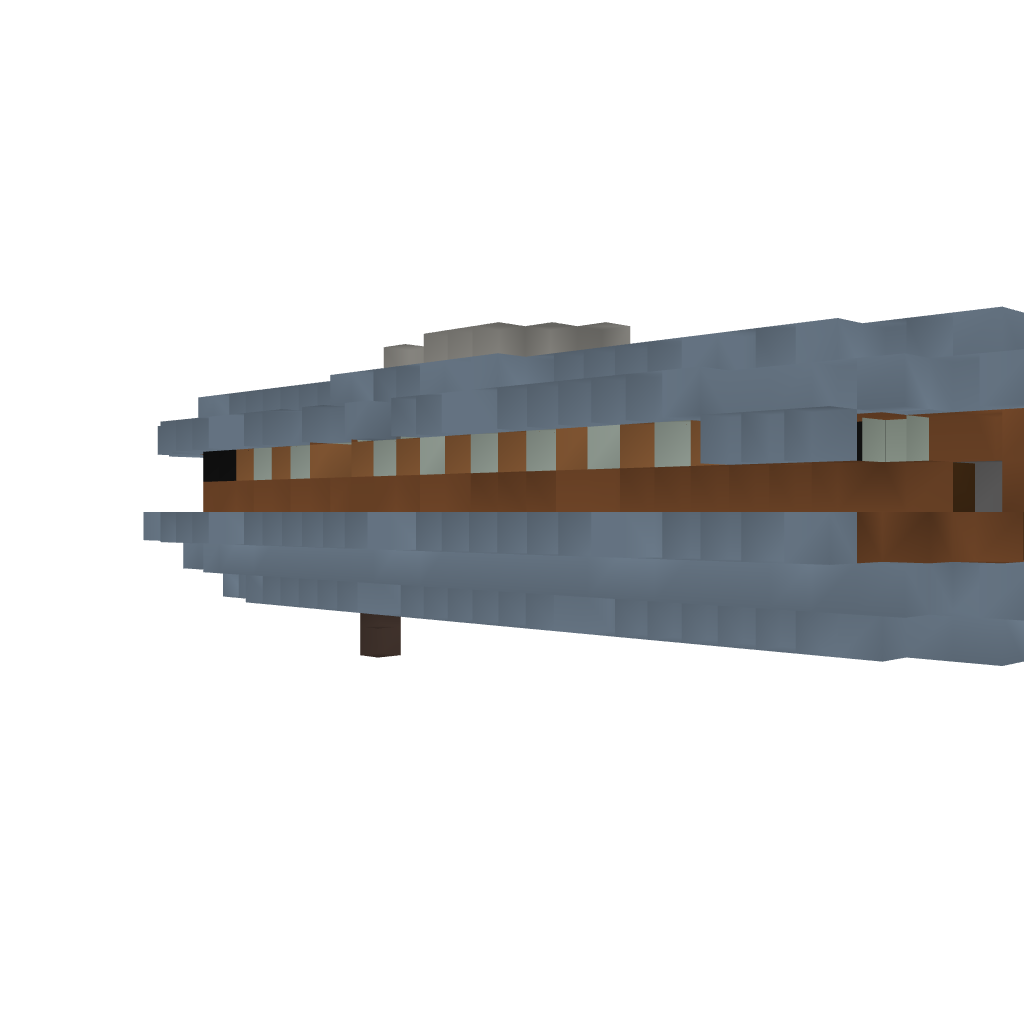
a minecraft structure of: Airship Frigate Class S Type A